Question:
What I am trying to do is to .
Is this the write snytax to achieve this ??
'''
=DLookUp("[Time]","[Elements]","[Element]=" & [Forms]![1 Cut Wire and Cable Only]![Element])
'''
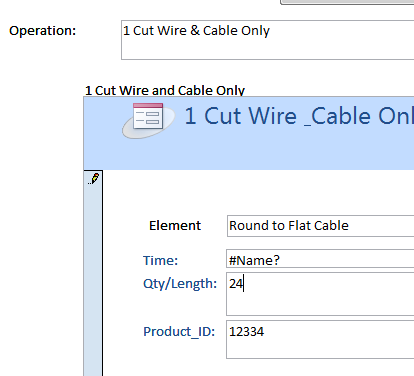
Answer: I suspect that there is a mismatch between the name of your combo box control and name you use in your DLookup. Try changing the combo box control's Name to 'cbxElement' and then using
'''
=DLookUp("[Time]","[Elements]","[Element]=""" & [cbxElement] & """")
'''
for the Control Source of the text box. Note that it is usually a good idea to use a prefix like "cbx" for combo boxes, "txt" for text boxes, etc., because
1. it makes them easier to find in an IntelliSense list, and
2. it avoids potential conflicts when the name of a control is identical to the name of a field in the underlying record source.